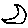
Label: moon